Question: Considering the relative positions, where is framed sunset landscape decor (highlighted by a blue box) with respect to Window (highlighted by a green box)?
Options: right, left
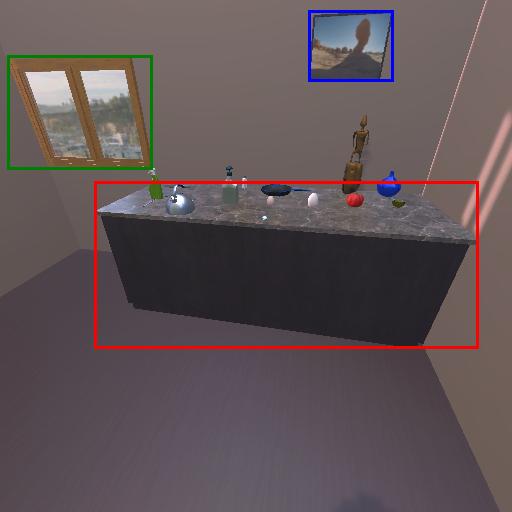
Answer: right